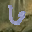
Label: 6